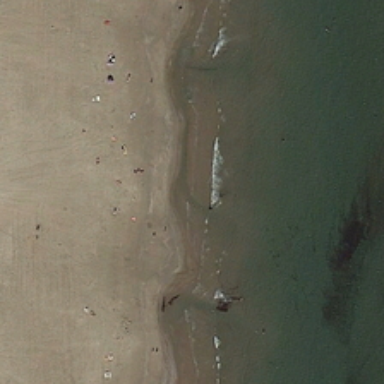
Many people are in a piece of yellow beach near an ocean .